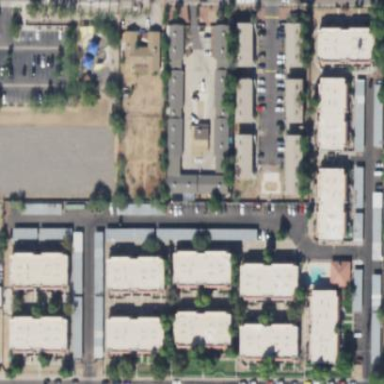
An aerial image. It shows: Residential area with apartment buildings.